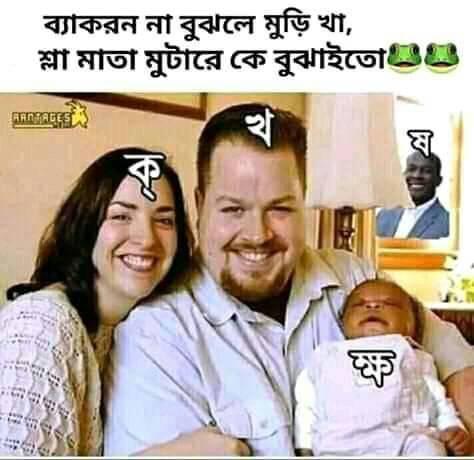
Caption: ব্যাকরনা না বুঝলে মুড়ি খা , শ্লা মাতা মুটারে কে বুঝাইতো
Label: hate